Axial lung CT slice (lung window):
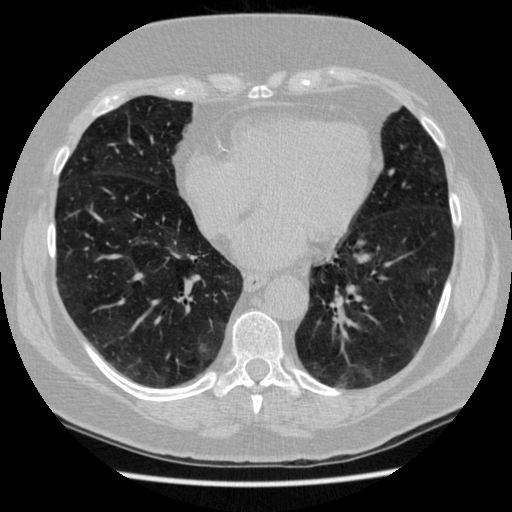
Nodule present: no